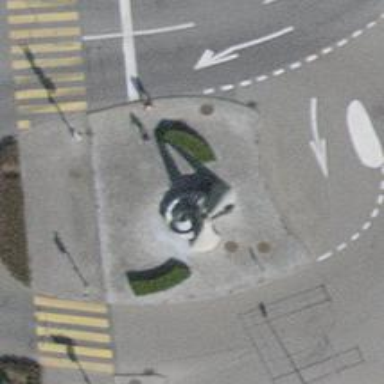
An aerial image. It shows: Beautiful fountain.